Question: Does a function exist that is similar to rlim in matlab? I need to modify a polar plot for an antenna diagram where the 0 is on the outer rim and all values are negative.
The result should in general (!) look like this picture. Only the scaling (not the ticks) on the radial axes is relevant, though.

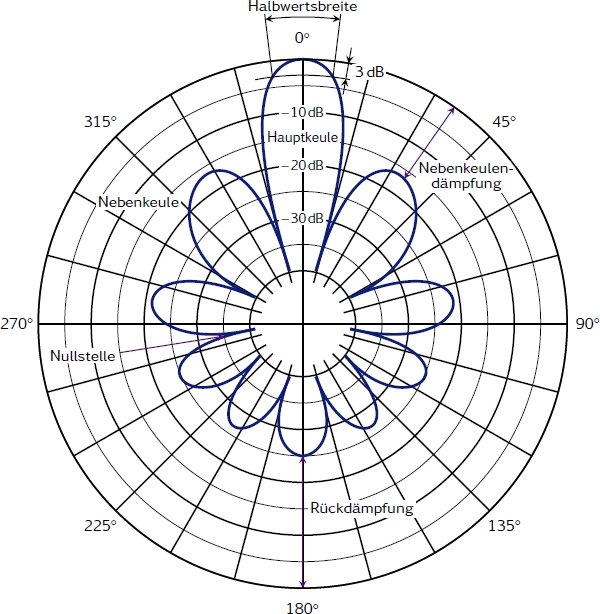
Answer: Ok, I'll provide an example for the sake of demonstrating what I was on about:
'''
t = 0 : 0.01 : 2 * pi;
r = abs( 2 + 5 * sin( 3 .* t ) .* ( 1 + 2 * pi .* t - t .^ 2 ) );
p = polar( gca, t, r );
set( groot, 'showhiddenhandles', 'on' )
TTicks = [ 0 : 45 : 315 ]; % Note: here, specified in degrees
RTicks = [ 20 : 20 : 100 ]; % Note: 'zero' not included!
set( gca, 'ttick', TTicks );
set( gca, 'rtick', RTicks );
NumTticks = length( TTicks );
NumRticks = length( RTicks ); % will only be correct if zero was excluded above.
PolarGrid = findobj( gca, 'tag', 'polar_grid' );
Handles = get( PolarGrid, 'children' );
NumHandles = length( Handles );
% The children are arranged as follows:
% NumTticks handles: text objects that make up the ttick labels (from last to first)
% NumTticks handles: line objects that make up the ttick gridlines
% NumRticks handles: text objects that make up the rtick labels (from last to first)
% NumRticks handles: line objects that make up the rtick concentric gridlines
% Last handle : A darker line, coinciding with the last rtick gridline, serving as the outline.
% Therefore, to change the rticklabels:
RTickLabelHandles = Handles( NumHandles - NumRticks - [1 : NumRticks] );
RTickLabels = { '', '30db', '20db', '10db', '0' };
for i = 1 : NumRticks, set( RTickLabelHandles(i), 'string', RTickLabels{i} ), end;
'''
But, having said that, if your requirements deviate to such an extent from what the 'polar' function is expected to provide (including a custom 0 angle orientation), then you're right, it's probably better to simply draw all the elements yourself from scratch (including grid circles and custom labels).